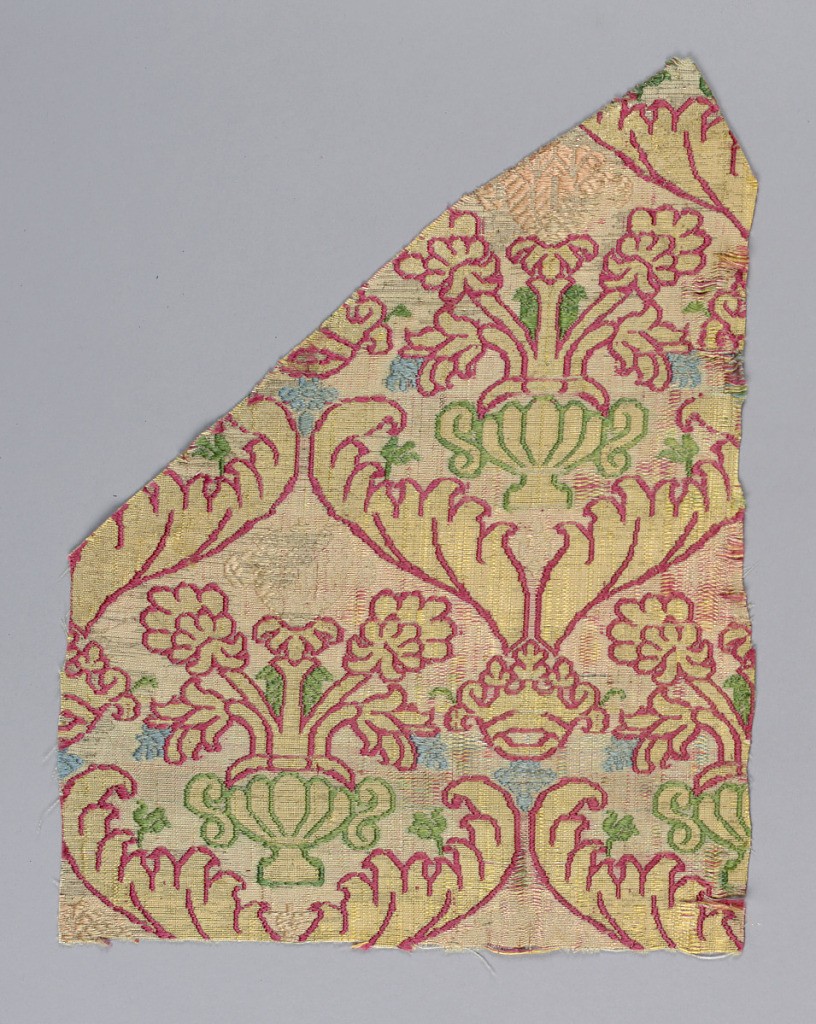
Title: Fragment
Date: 16th century
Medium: silk Technique: plain compound weave
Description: White silk warp. Wefts used together, of white, red, yellow, blue, green and pink silks and flat strips of silver. Background white with incomplete design of ogives formed by a large leaves with crowns at intersections, each ogive enclosing an urn with flowers. Clear colors appear only in narrow outlines of design where extra wefts are floated out. In rest of fabric white warps appear over mixed wefts thus dulling colors.